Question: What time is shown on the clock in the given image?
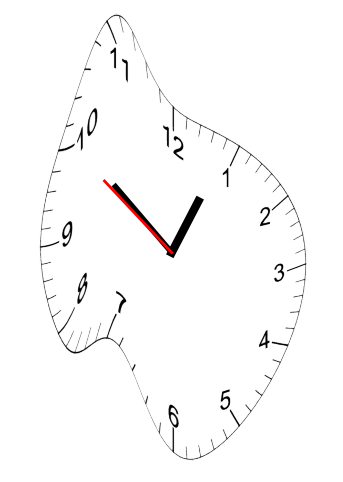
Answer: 12:50:50